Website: ulta-beauty
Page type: account-selection
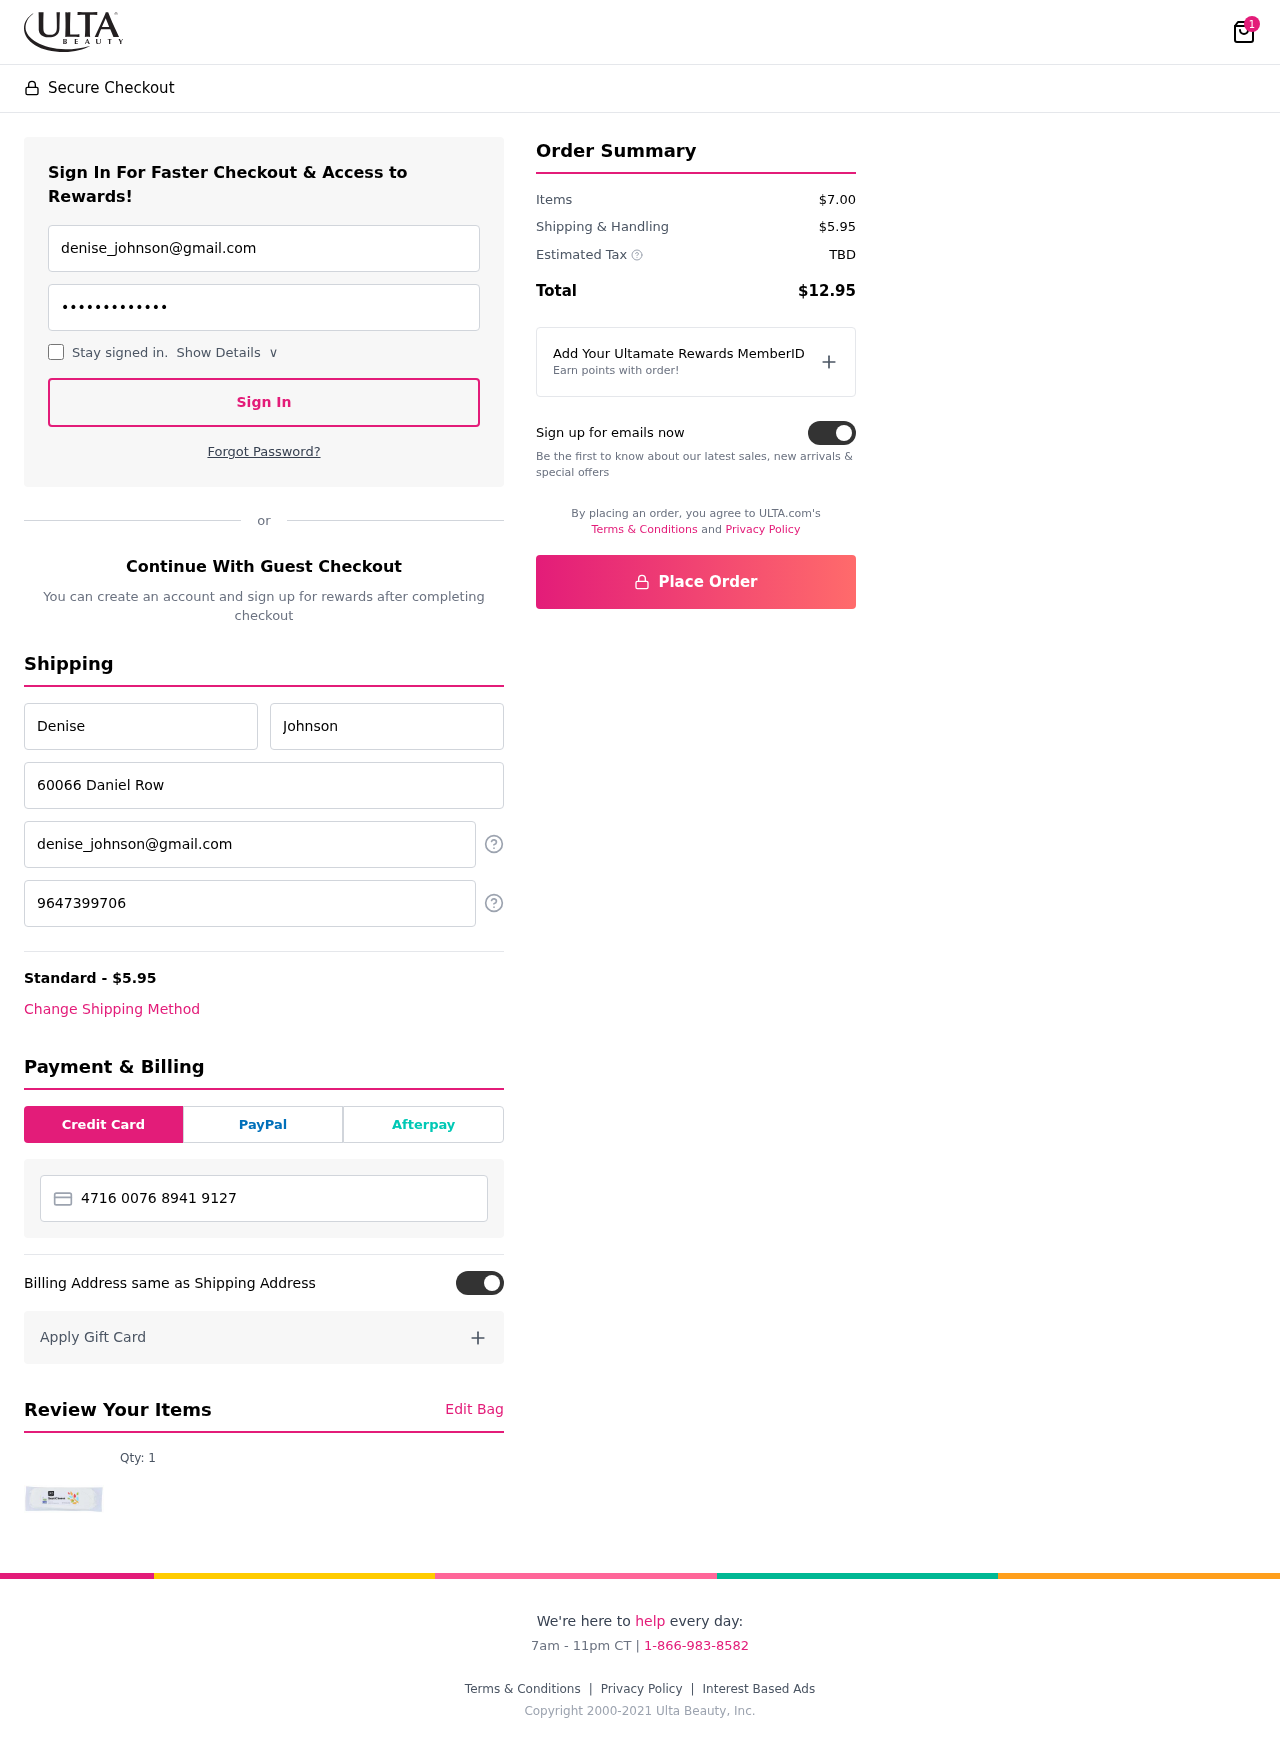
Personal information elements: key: PII_CARD_NUMBER
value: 4716 0076 8941 9127
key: PII_EMAIL
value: denise_johnson@gmail.com
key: PII_EMAIL2
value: denise_johnson@gmail.com
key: PII_FIRSTNAME
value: Denise
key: PII_LASTNAME
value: Johnson
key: PII_PHONE
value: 9647399706
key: PII_STREET
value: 60066 Daniel Row
Product elements: key: PRODUCT1_QUANTITY
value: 1
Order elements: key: ORDER_NUM_ITEMS
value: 1
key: ORDER_SHIPPING_COST
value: $5.95
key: ORDER_SUBTOTAL
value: $7.00
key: ORDER_TAX
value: TBD
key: ORDER_TOTAL
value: $12.95